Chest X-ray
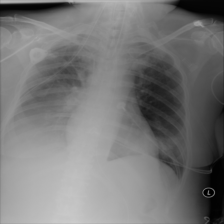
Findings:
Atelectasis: negative
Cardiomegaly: negative
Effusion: negative
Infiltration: negative
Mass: negative
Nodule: negative
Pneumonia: negative
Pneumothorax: negative
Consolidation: positive
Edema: negative
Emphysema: negative
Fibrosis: negative
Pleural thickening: negative
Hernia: negative